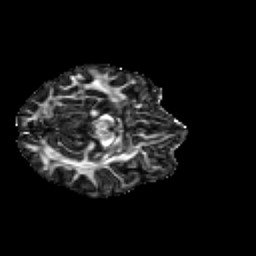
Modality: FA
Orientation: axial
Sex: female
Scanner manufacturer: siemens
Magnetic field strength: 3 T
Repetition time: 5 s
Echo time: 0.071 s